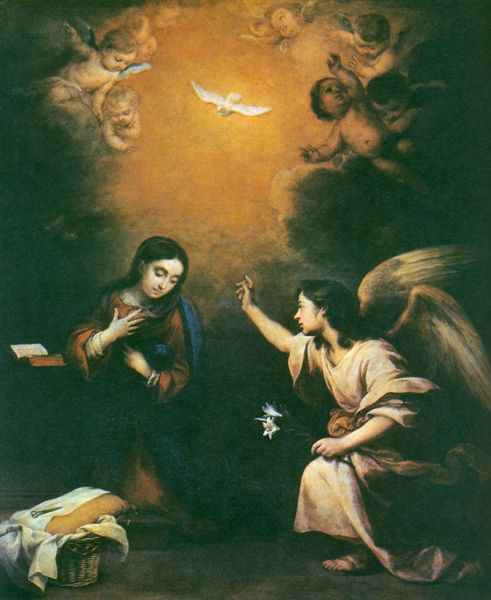
Titel: Verkündigung an Maria
Künstler: Bartolomé Esteban Murillo
Institution: Sevilla, Hospital de la Caridad
Schlagwörter: blau, flügel, fuß, himmel, schatten, umhang, vogel, weiß, wolken, frauen, sitzen, blumen, frau, kleid, licht, orange, schwarz, tisch, blüte, tuch, taube, hände, stoff, mutter, fliegen, kinder, engel, kissen, lesen, korb, blühen, schere, buch, jungfrau, lilie, sandale, segnen, lilien, putten, maria, madonna, mutter gottes, gottesmutter, heiliger geist, hl geist, unsere liebe frau, heilige maria, hl. geist, madonna mit dem kind, gottesgebärerin, maria von nazaret, gottes geist